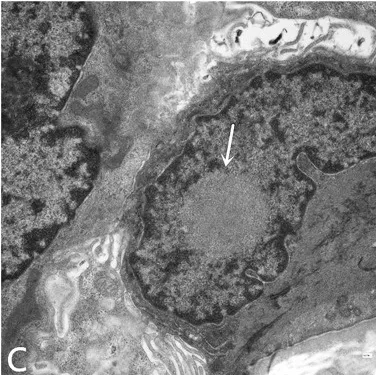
Pathological examination. (C) Electron microscopy shows a circular inclusion body structure in the nucleus of a sweat gland (x 15,000).
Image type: pathology (h&e)